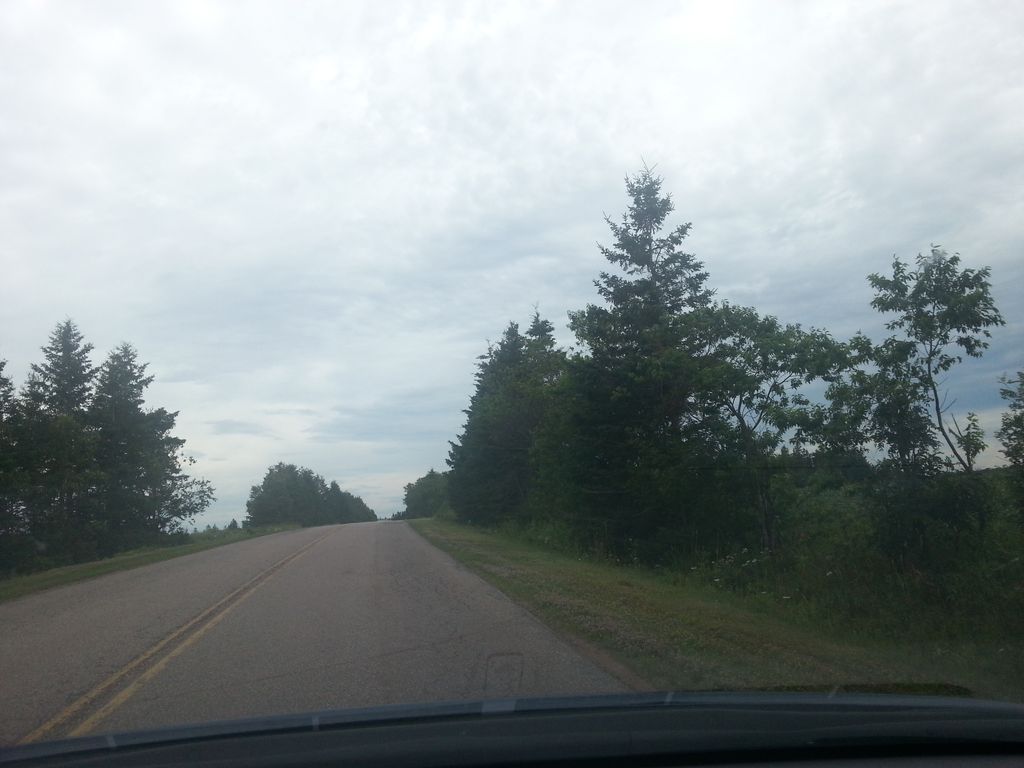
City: charlottetown